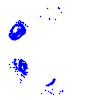
Particle: kaon